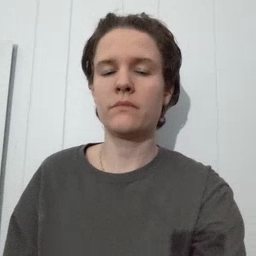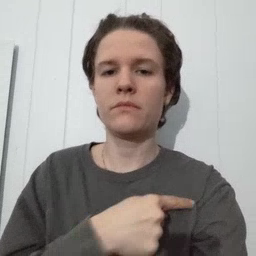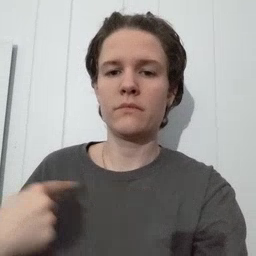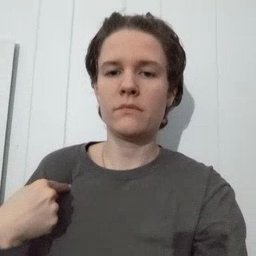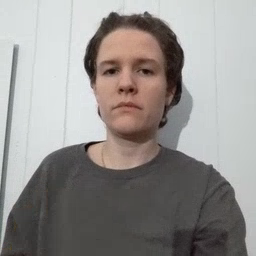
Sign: weus